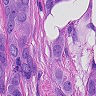
Metastatic tissue present: yes